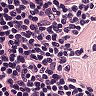
Metastatic tissue present: no